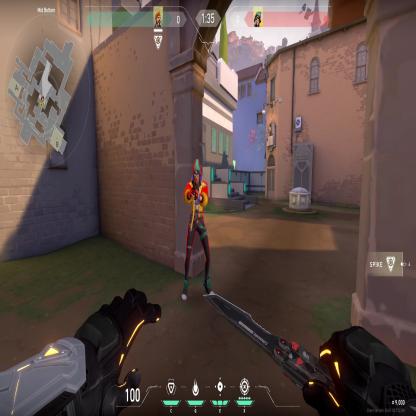
Label: enemy